Question: Hi I recently reinstalled my windows and downloaded and installed xampp but for some reason when I try to load any typ of php code the page does not get loaded on the server but is printed on the HTML page.Here is what I mean:

This image is from the source code of the loaded page.This is the code I am using:
'''
<?php
$a = "Maria";
echo "We're going to Paris with $a";
echo 'We're going to Paris with $a';
?>
'''
I have restarted xampp 3 times it shows apache and mysql is running.Can anyone tell me what I am missing?
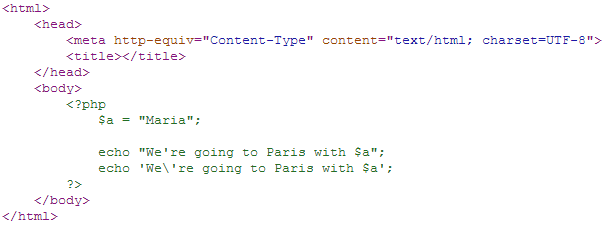
Answer: 1. Have the right file extension
2. Configure the web server to recognize php.